Question: In below image, you can see all values inside table are aligned in single line properly except under sku column.

we are using following code :
'''
<td class ="skuam">
<?php echo $sku = Mage::getModel('catalog/product')->load($products->getId())->getSku();?>
</td>
'''
I tried increasing 'top : 10px;' but its working only for one row.
'''
.wk_row_view td {
border-left: 1px solid #ccc;
padding: 10px;
border-bottom: 1px solid #ccc;
}
.wk_first_td {
width: 26%;
border-left: none!important;
}
.skuam {
Position:relative;
top:0px;
}
'''
'''
.wk_row_view td {
border-left: 1px solid #ccc;
padding: 10px;
border-bottom: 1px solid #ccc;
}
.wk_first_td {
width: 26%;
border-left: none!important;
}
.skuam {
Position:relative;
top:0px;
}
'''
'''
<table>User9999: Please fill this</table>
'''
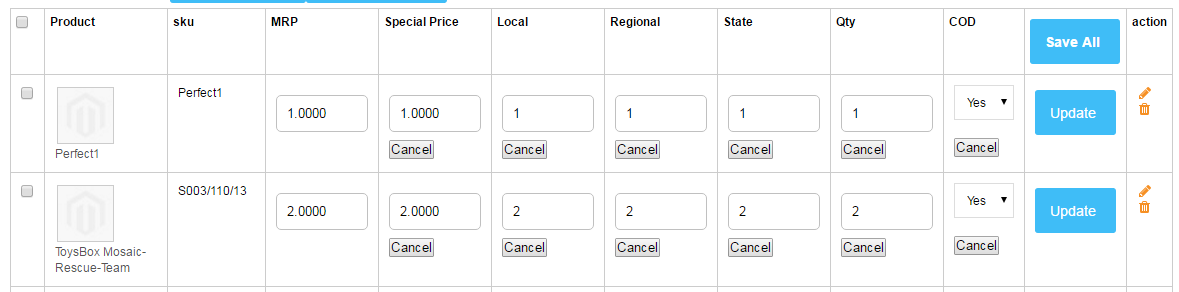
Answer: Try to add 'vertical-align: middle;' in all 'td' tags.
'''
.wk_row_view td {
border-left: 1px solid #ccc;
padding: 10px;
border-bottom: 1px solid #ccc;
vertical-align: middle;
}
'''